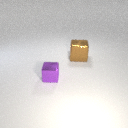
small purple metal cube in front of large brown metal cube